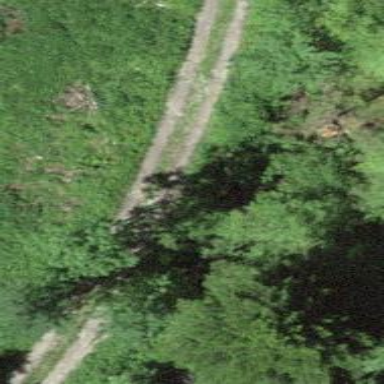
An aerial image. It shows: Path.